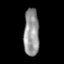
Tissue: prostate
Cell type: T cells
Senescence score: 0.8576
Nuclear area (px): 713
Mean DAPI intensity: 148.757